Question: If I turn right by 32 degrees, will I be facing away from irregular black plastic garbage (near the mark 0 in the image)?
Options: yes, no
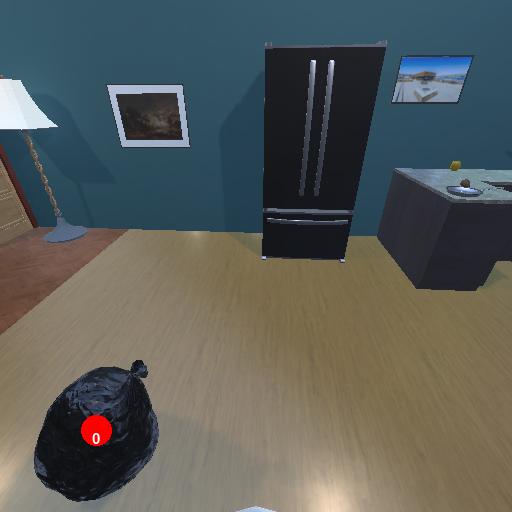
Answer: yes